Question: I want to set a toolTip on each of the data Points of the pie charts.
I know how to do that, but as you can see in the attached picture,
the toolTips look different according to the data points directions.
Someone has an idea how can I do that ?

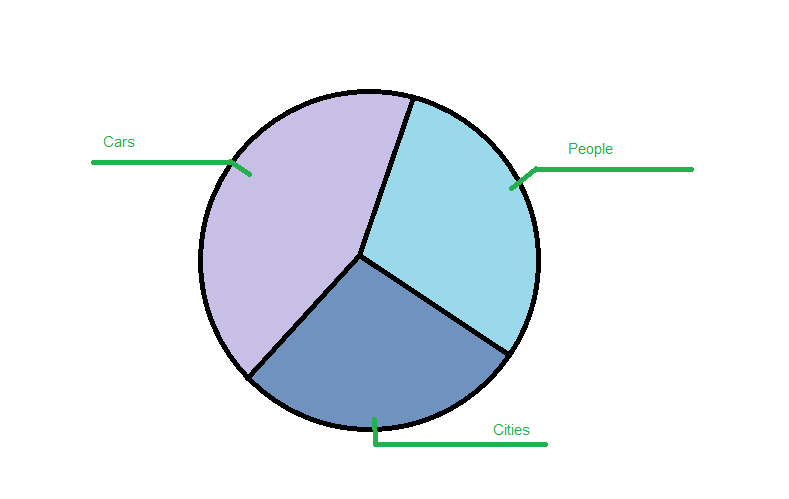
Answer: If you're using the WPF/Silverlight toolkit charts, see Bea Stollnitz's posts on that subject:
<URL>
<URL>
<URL>
Her posts are very well-written - you should be able to find what you need there.